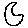
Label: moon